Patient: sex M, age 24
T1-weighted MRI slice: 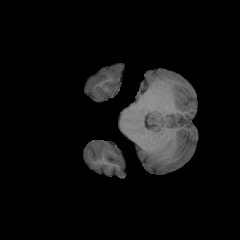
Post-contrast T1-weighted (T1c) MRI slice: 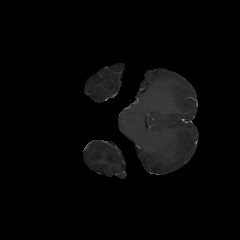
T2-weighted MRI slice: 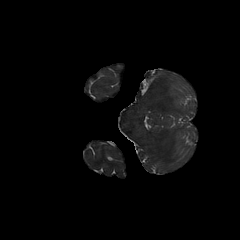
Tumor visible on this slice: no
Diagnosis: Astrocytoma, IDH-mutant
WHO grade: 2